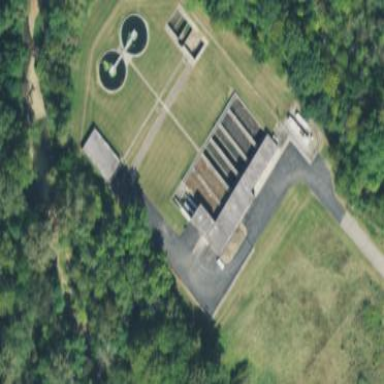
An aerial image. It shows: Wastewater plant.